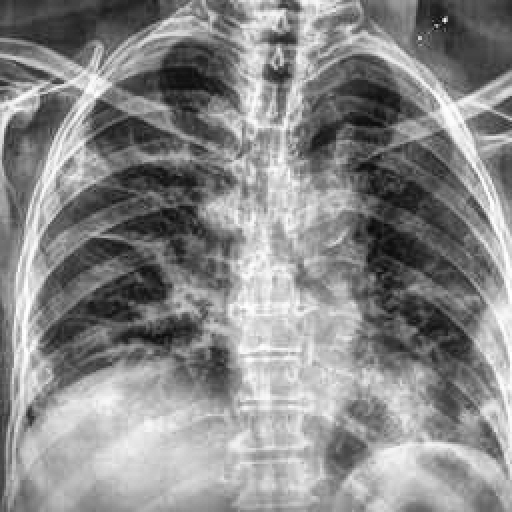
Finding: TUBERCULOSIS